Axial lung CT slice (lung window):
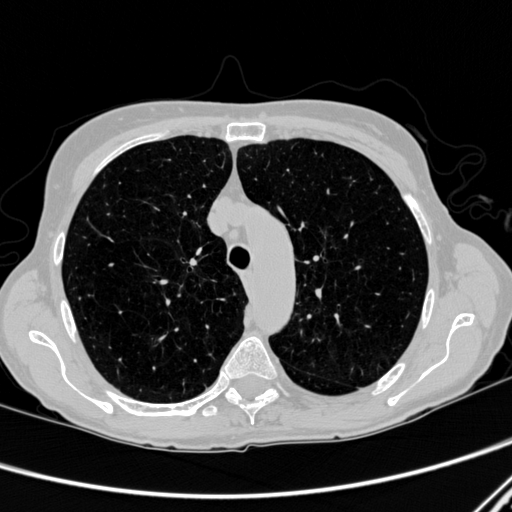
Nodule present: no